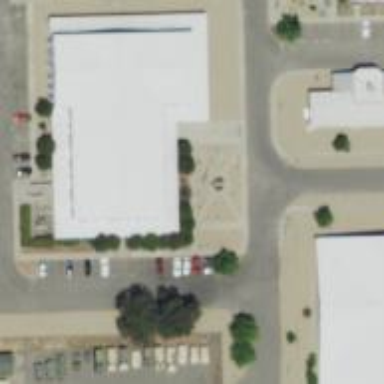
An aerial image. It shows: Building.